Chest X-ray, PA view. Patient: 69 years old, sex M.
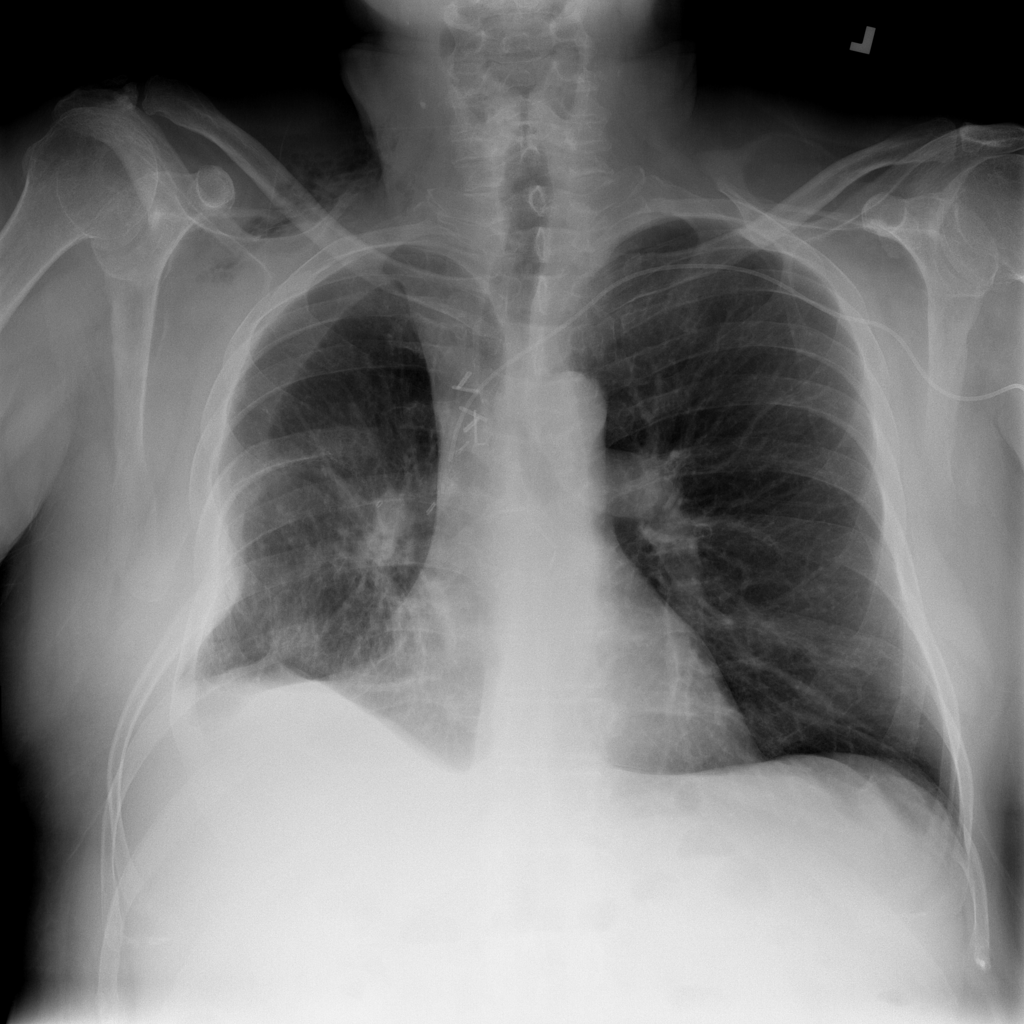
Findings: Effusion